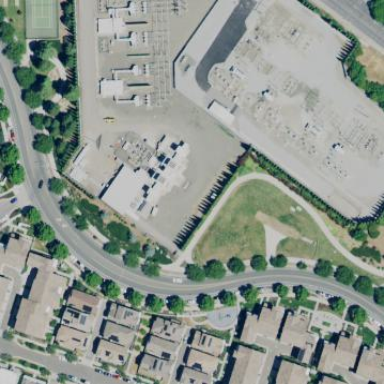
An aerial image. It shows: Power substation.